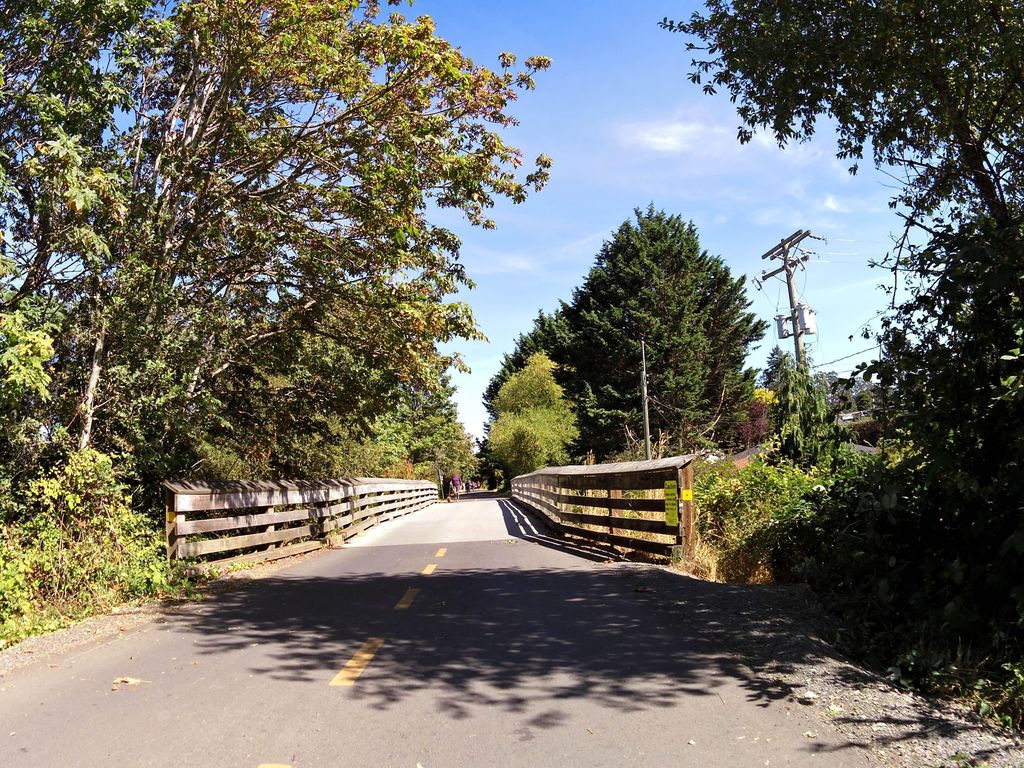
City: victoria